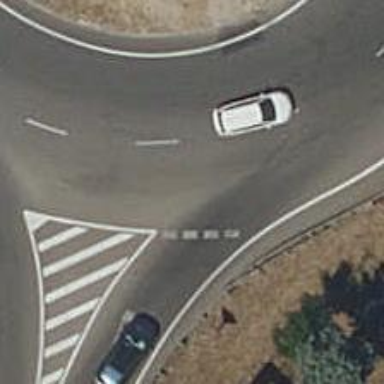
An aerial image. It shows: Tertiary road made of asphalt leading to roundabout junction.